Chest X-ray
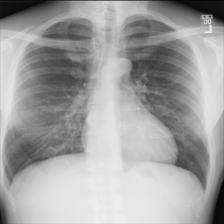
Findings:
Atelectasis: negative
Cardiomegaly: negative
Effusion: negative
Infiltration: negative
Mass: negative
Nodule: negative
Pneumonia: negative
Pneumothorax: negative
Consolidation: negative
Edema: negative
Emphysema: negative
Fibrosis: negative
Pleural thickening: negative
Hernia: negative